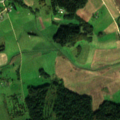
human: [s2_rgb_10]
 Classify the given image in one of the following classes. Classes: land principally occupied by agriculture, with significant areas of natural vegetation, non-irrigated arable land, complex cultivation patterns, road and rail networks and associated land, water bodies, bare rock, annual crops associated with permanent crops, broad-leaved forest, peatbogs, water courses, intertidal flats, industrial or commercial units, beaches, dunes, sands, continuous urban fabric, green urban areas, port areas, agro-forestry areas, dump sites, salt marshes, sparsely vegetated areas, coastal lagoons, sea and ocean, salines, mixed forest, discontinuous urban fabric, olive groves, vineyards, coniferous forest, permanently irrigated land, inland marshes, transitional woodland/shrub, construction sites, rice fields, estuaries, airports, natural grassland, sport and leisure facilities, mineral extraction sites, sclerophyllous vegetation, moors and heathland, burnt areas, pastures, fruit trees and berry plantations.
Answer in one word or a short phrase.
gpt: non-irrigated arable land, complex cultivation patterns, mixed forest